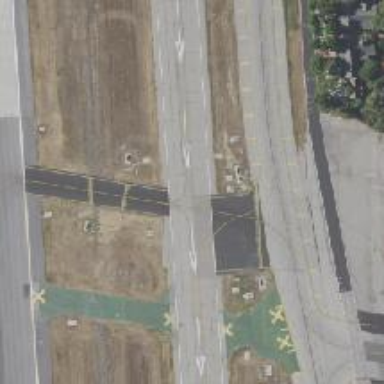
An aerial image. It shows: Image of taxiway at airport.